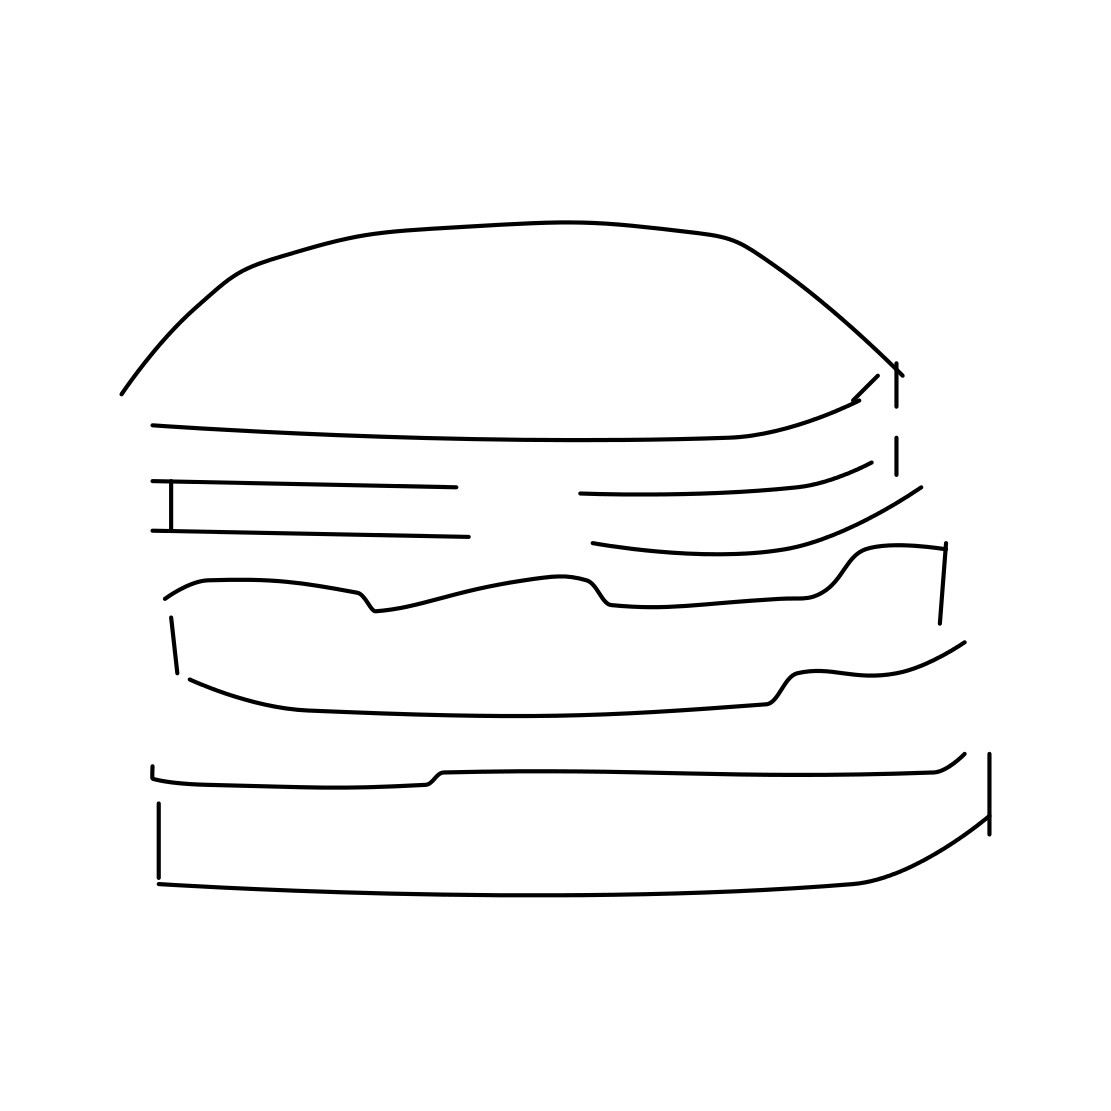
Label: hamburger